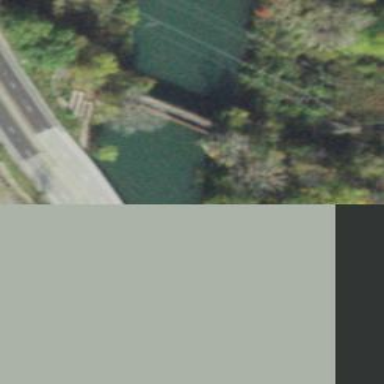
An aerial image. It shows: Trail footway on abandoned railway bridge.